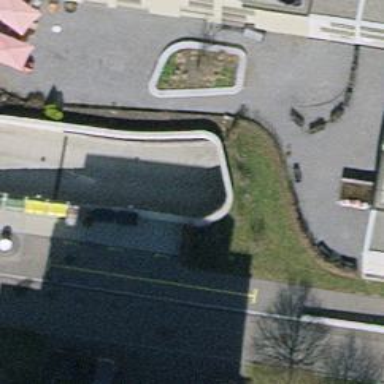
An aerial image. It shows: Parking entrance.